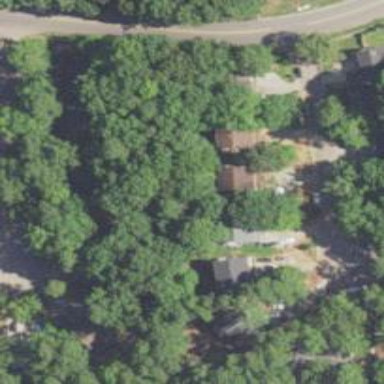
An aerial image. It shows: Residential area within neighborhood.